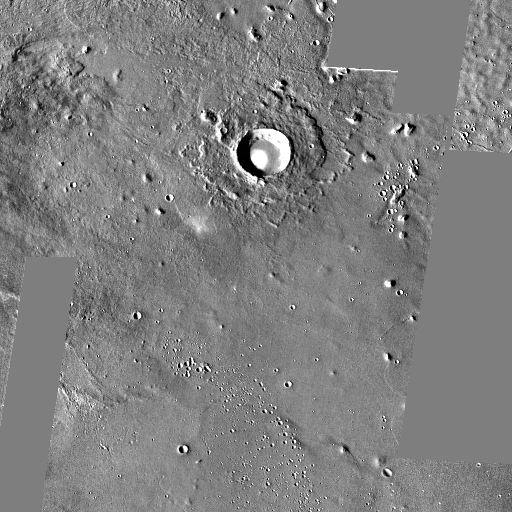
Crater classes present: Background, Other, Layered, Secondary